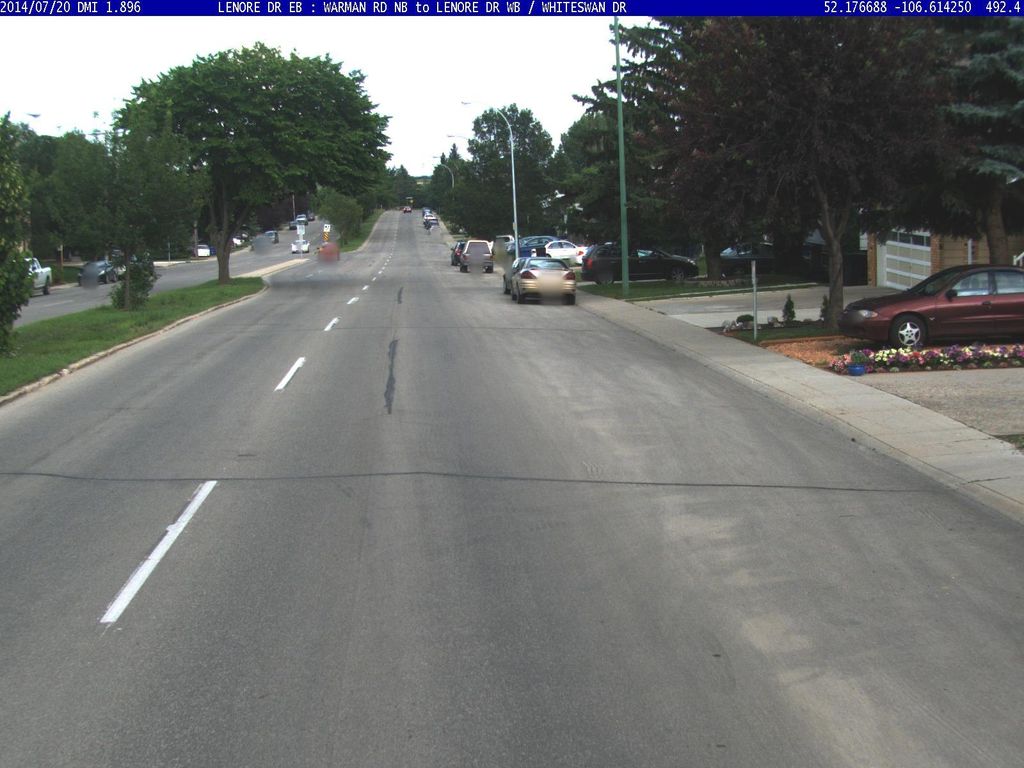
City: saskatoon